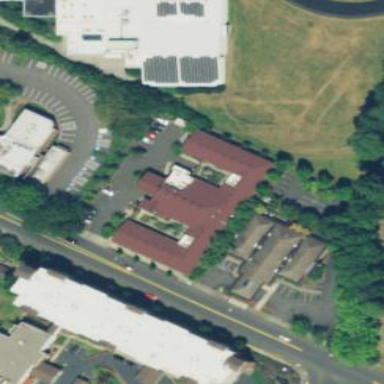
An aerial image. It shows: Building.